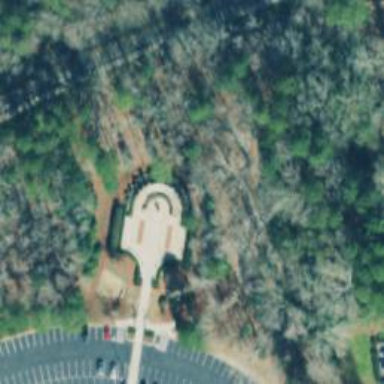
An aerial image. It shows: Memorial site with historic significance.